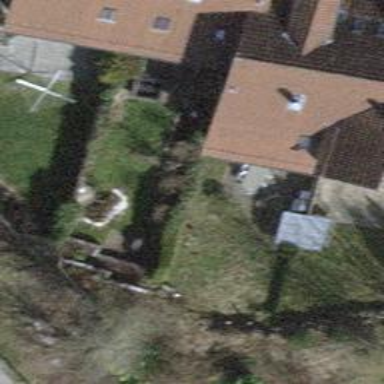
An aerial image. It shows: Simple house.